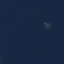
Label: SeaLake